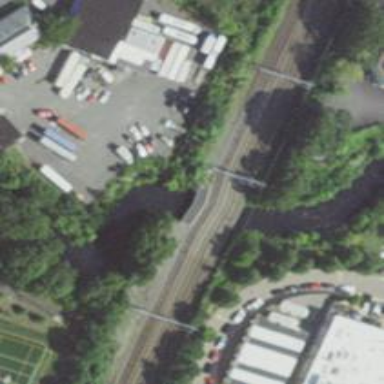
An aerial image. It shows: Railway bridge with electrified contact lines.